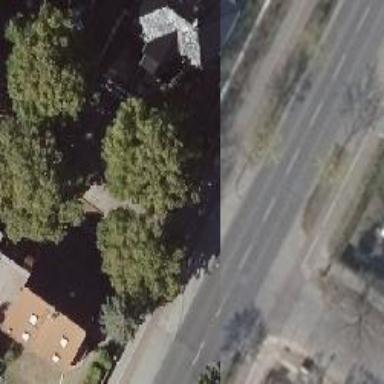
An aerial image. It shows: Residential road with separate sidewalks on both sides.